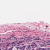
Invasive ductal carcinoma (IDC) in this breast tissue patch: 1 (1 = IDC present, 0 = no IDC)